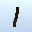
Label: 1